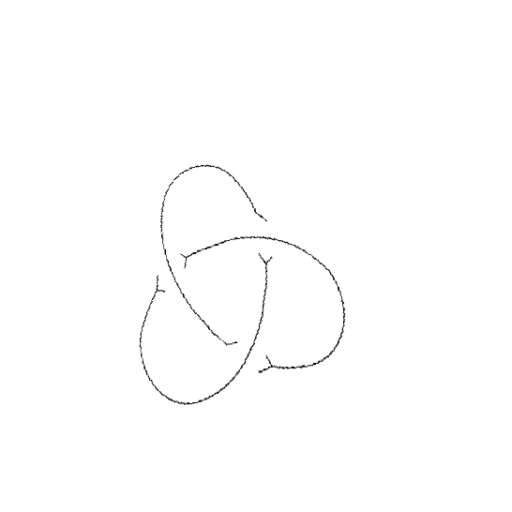
Crossing number: 3